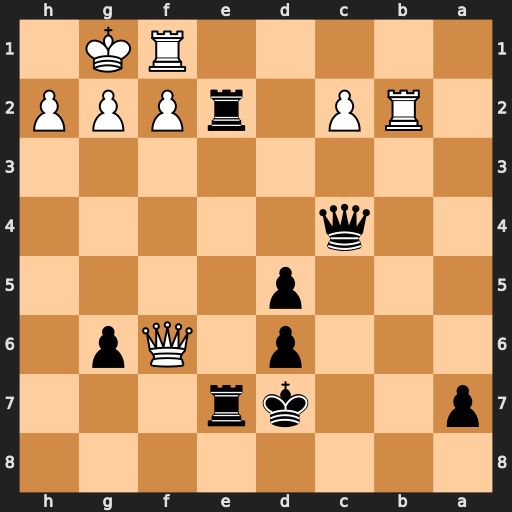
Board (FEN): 8/p2kr3/3p1Qp1/3p4/2q5/8/1RP1rPPP/5RK1
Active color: b
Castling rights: -
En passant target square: -
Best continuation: Re1 Qxe7+ Rxe7